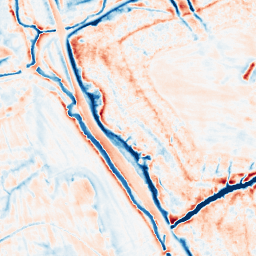
Category: multiscale
Decomposition family: dog_multiscale
Decomposition parameters: sigma_ratio: 2
n_scales: 3
base_sigma: 0.5
Upsampling method: regularized
Upsampling parameters: scale: 2
lambda_reg: 0.01
Upsampling scale: 2